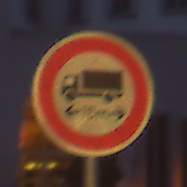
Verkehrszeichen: TatsaechlicheLaenge
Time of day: Night
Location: Outdoor (Urban)
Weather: PartlyCloudy
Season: NotSpecified
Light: Artificial